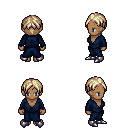
a pixel art fantasy rpg character, female body template, human, dark skin, blue robe, red pants, white blonde parted hairstyle, metal boots, four views (front, back, left, right), 2x2 character sprite sheet, small pixel art, hard edges, no anti-aliasing